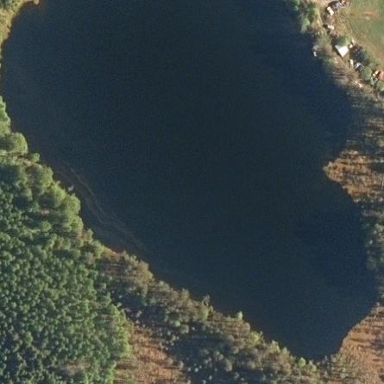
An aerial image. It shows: Lake with natural water.